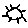
Label: sun